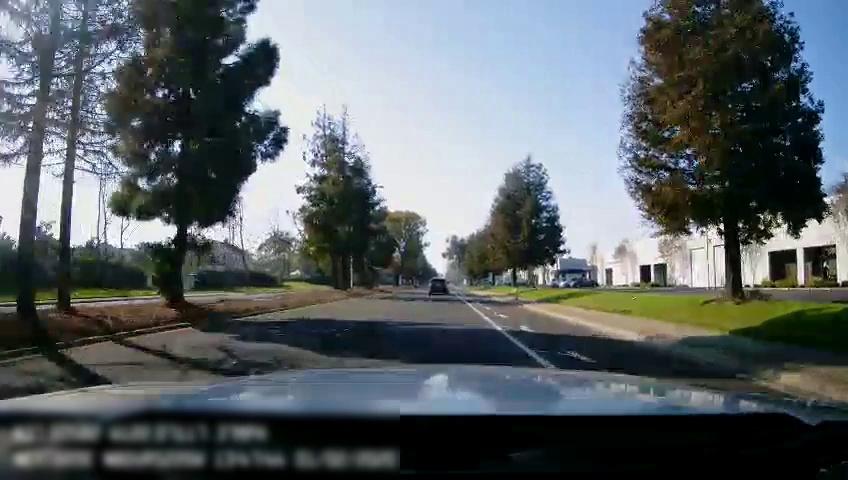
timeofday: Day
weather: Sunny
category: Drivable Space
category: Drivable Space
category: Vehicles | Car
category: Vehicles | Car
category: Vehicles | SUV
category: Lanes | Current Lane